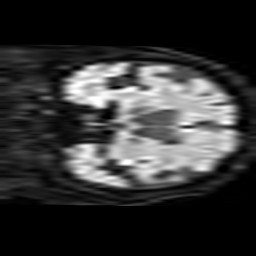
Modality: TRACE
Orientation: coronal
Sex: female
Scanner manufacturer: philips
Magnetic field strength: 3 T
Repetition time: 3.725 s
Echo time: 0.05939 s